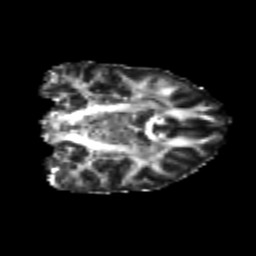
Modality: FA
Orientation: coronal
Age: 24
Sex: female
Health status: healthy
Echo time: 0.074 s